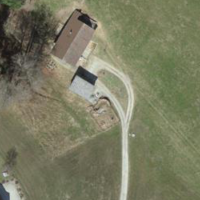
EUNIS habitat code: 24
Species observed at this site:
Luzula campestris